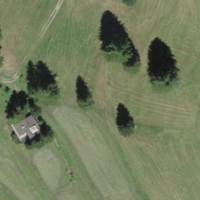
EUNIS habitat code: 26
Species observed at this site:
Omocestus rufipes
Chorthippus biguttulus
Omocestus viridulus
Chorthippus brunneus